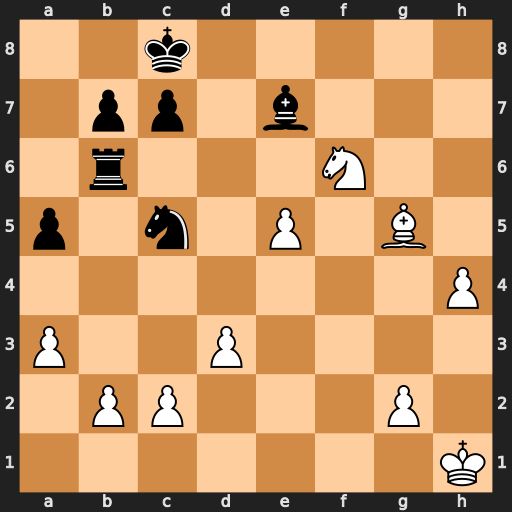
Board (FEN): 2k5/1pp1b3/1r3N2/p1n1P1B1/7P/P2P4/1PP3P1/7K
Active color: w
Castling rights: -
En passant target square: -
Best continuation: Nd5 Bxg5 Nxb6+ cxb6 hxg5